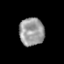
Tissue: prostate
Cell type: Epithelial cells
Senescence score: 0.3439
Nuclear area (px): 682
Mean DAPI intensity: 153.957